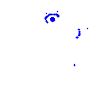
Particle: pion